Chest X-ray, AP view. Patient: 51 years old, sex M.
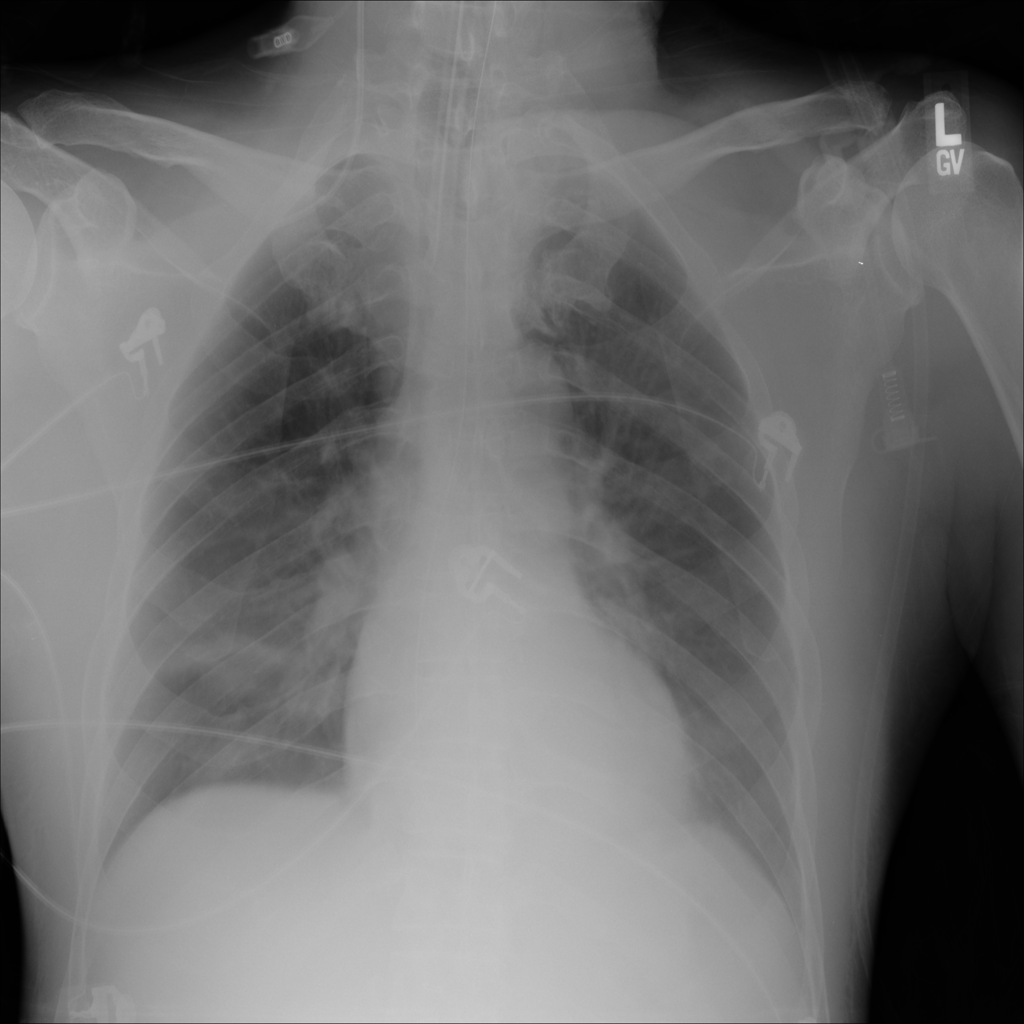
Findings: Atelectasis